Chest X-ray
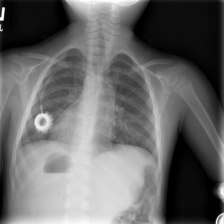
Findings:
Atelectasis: negative
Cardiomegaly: negative
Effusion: negative
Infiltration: negative
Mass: negative
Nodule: negative
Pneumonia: negative
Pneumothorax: negative
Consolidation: negative
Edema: negative
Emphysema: negative
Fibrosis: negative
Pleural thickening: negative
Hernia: negative